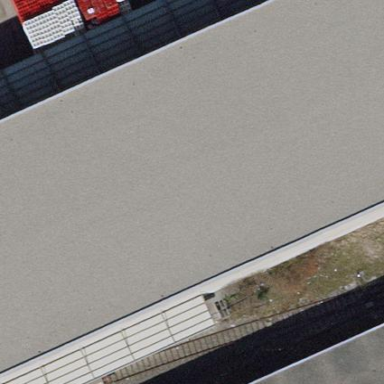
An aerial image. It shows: Warehouse with flat roof.